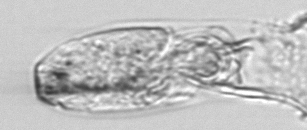
Label: Tintinnina